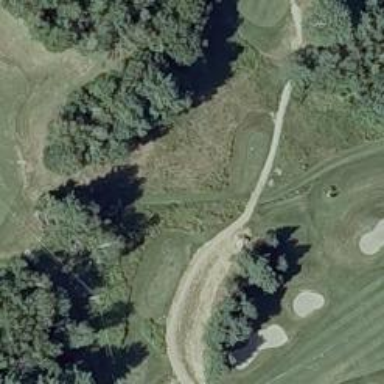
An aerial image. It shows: Well-maintained path suitable for golfing.